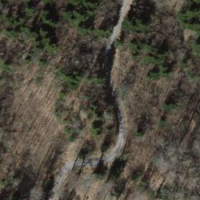
EUNIS habitat code: 41
Species observed at this site:
Polyommatus icarus